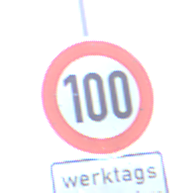
Verkehrszeichen: Geschwindigkeit100
Zusatzzeichen unten: ZeitangabenMitBeschraenkungAufWochentage7
Umgebung: Outdoor, Nature
Tageszeit: SunriseSunset
Wetter: PartlyCloudy
Licht: Natural
Jahreszeit: NotSpecified
Kontrast: MediumContrast